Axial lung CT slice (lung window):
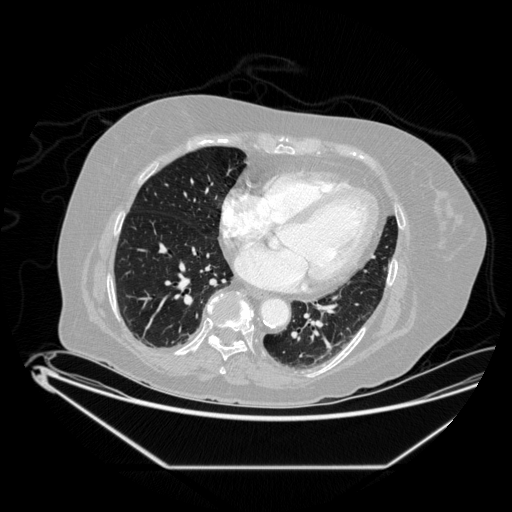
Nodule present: no